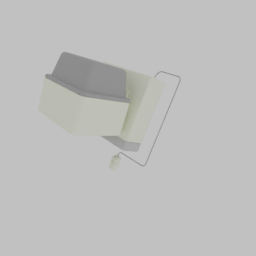
Label: electronics